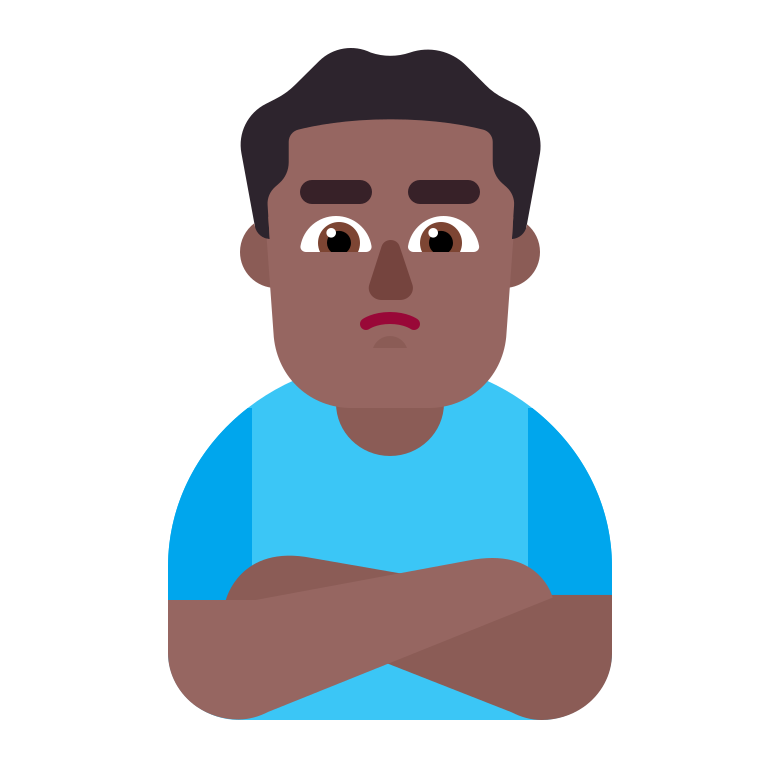
man pouting flat  dark